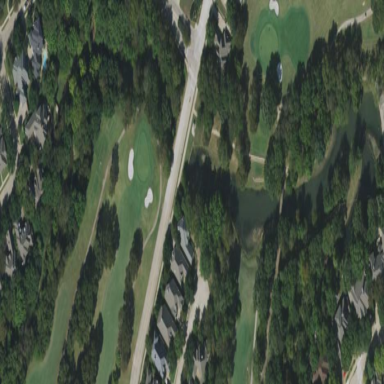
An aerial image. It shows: Picturesque scene of golf course with lateral water hazard.